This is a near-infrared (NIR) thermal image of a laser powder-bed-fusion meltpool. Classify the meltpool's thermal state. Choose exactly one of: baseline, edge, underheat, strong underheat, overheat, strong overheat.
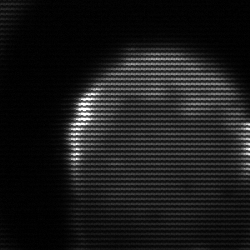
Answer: edge